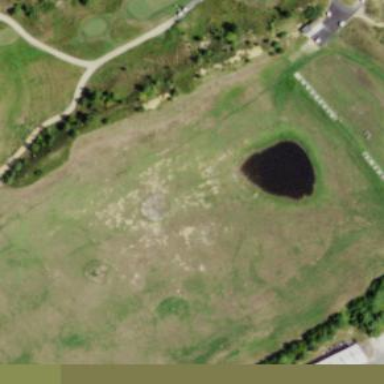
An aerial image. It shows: Grassy area designated as driving range for golf.